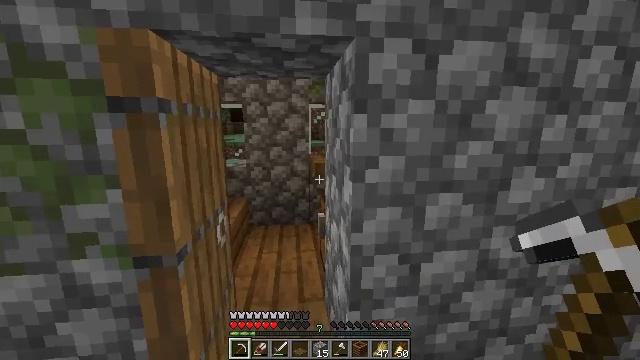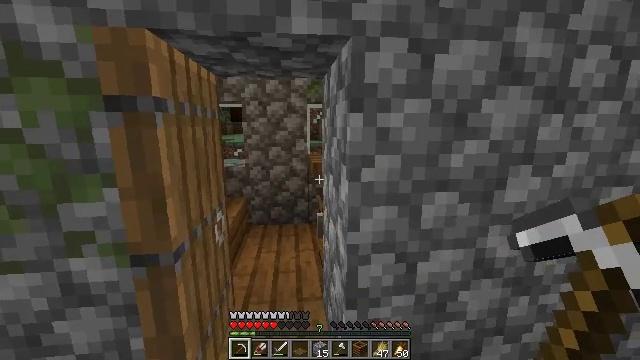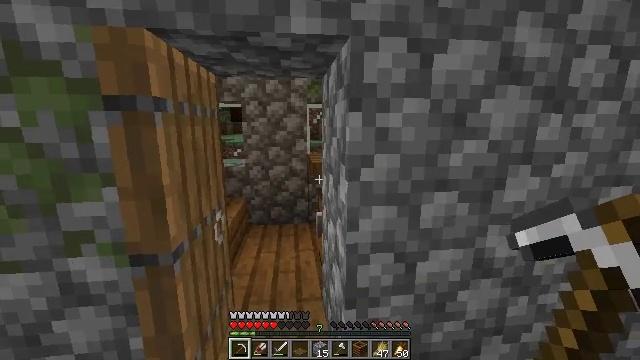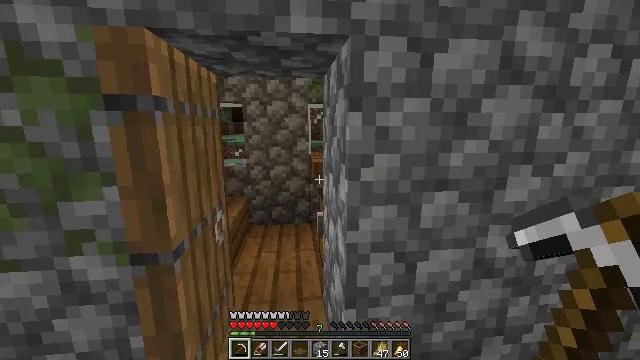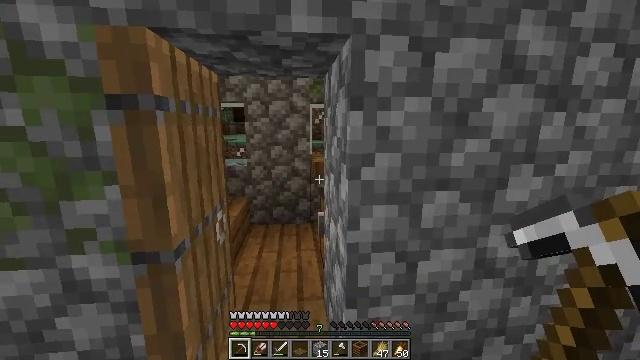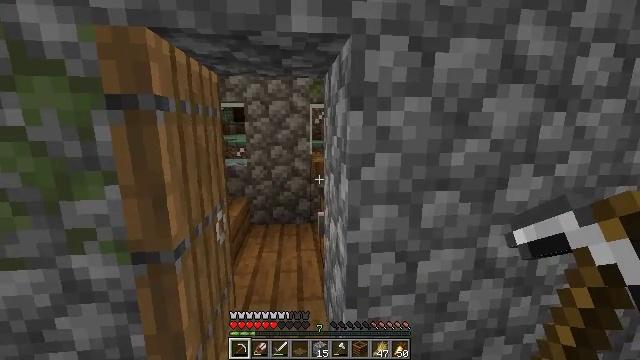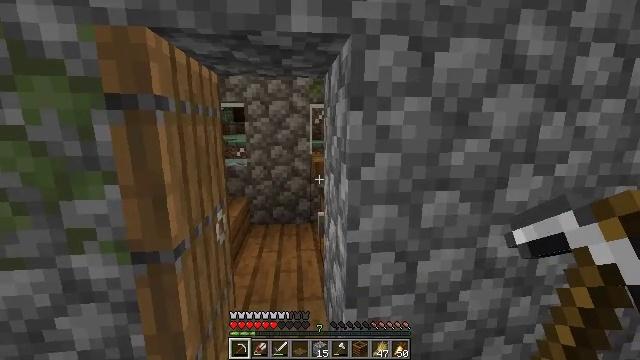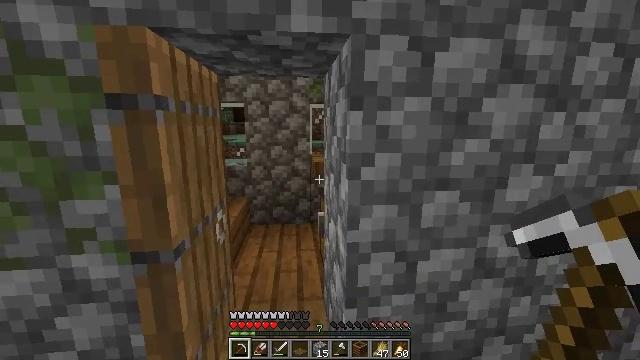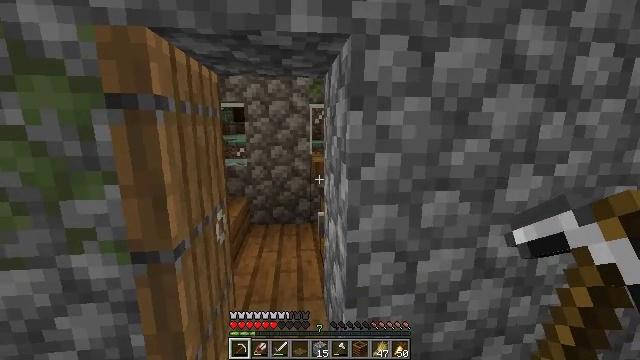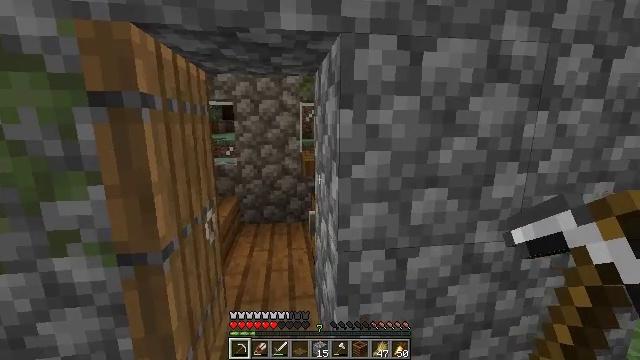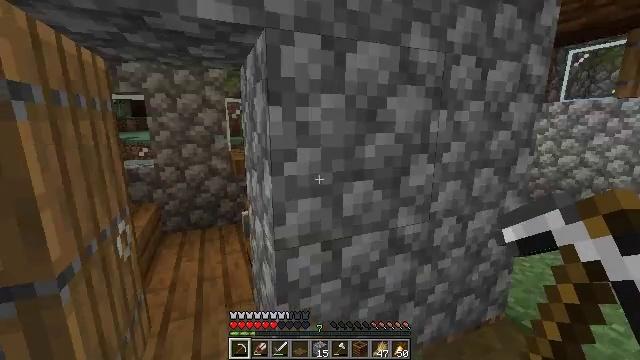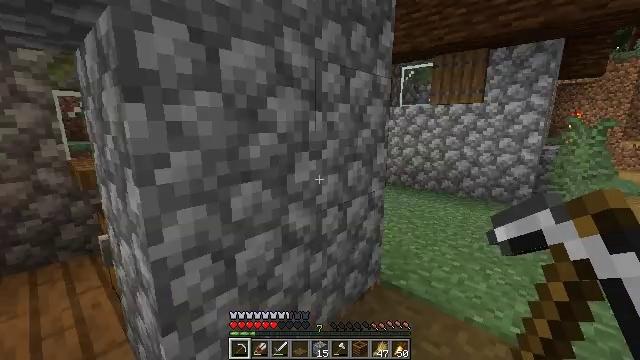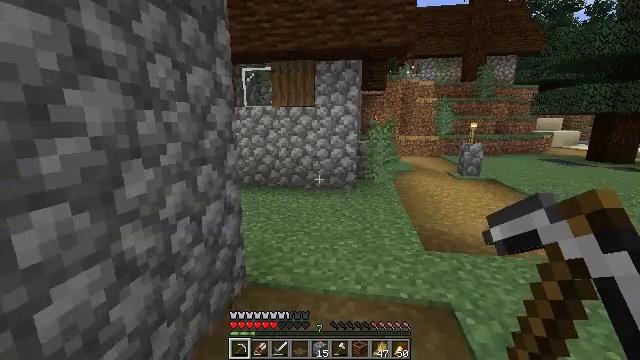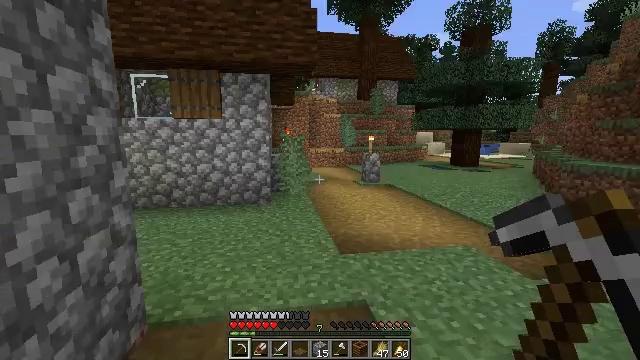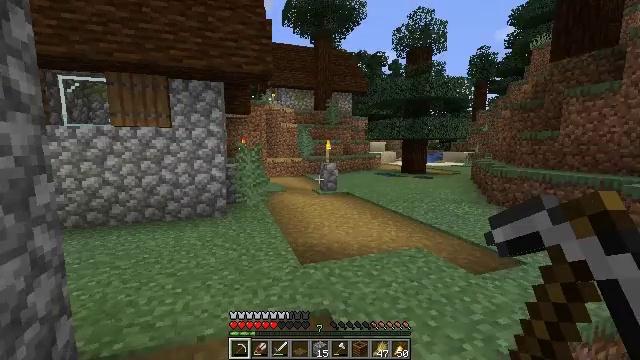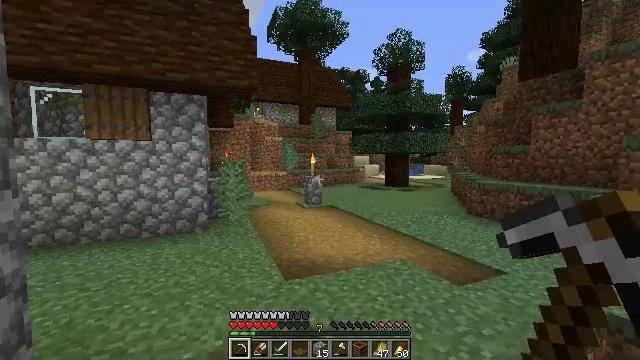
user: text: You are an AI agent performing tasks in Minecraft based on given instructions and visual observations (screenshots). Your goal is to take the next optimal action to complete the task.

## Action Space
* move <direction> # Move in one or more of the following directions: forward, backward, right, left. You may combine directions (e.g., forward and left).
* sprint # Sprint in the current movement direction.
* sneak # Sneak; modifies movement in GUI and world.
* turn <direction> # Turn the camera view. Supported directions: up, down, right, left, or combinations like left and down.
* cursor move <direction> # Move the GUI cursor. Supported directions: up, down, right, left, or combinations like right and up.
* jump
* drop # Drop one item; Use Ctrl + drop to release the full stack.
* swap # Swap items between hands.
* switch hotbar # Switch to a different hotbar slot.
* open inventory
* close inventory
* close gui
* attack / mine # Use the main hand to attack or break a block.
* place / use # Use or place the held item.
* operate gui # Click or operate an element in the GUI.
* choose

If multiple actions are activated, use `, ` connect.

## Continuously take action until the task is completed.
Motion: motion action
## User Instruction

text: Destroy the cauldron to put it in your inventory.
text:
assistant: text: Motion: no_op
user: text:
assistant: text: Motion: no_op
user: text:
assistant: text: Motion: no_op
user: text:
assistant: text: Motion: no_op
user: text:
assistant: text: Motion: no_op
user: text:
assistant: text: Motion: no_op
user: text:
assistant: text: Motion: no_op
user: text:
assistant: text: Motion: no_op
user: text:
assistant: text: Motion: turn right
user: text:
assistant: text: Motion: turn right
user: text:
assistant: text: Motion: turn right
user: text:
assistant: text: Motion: turn right
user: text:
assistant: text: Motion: turn right and up
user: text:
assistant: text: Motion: turn right and up
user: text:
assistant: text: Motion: turn right and up
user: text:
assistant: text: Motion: turn up
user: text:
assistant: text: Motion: no_op
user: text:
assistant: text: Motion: no_op
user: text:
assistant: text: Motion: no_op
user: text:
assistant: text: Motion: no_op
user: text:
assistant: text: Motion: move forward
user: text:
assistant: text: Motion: move forward
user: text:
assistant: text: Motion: move forward
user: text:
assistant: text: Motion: move forward
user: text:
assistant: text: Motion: move forward
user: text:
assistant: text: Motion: move forward
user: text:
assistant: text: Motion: move forward
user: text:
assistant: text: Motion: move forward, sprint
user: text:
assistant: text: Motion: move forward, sprint
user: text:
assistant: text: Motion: move forward, sprint